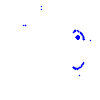
Particle: electron